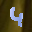
Label: 4